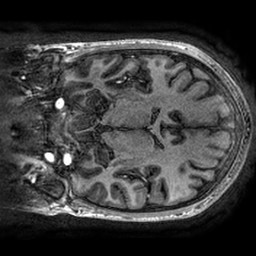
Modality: T1w
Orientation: coronal
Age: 24
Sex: female
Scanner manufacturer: ge
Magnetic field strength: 3 T
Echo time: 0.002736 s